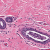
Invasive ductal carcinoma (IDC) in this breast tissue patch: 0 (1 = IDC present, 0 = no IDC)